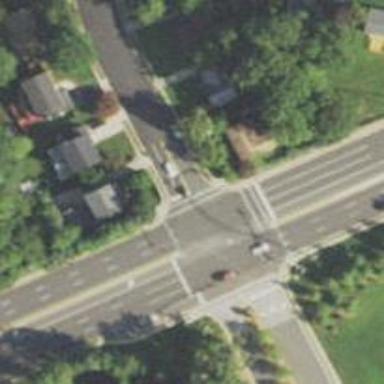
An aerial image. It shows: Uncontrolled road crossing.